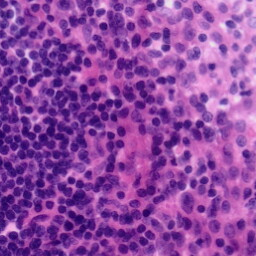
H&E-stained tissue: Tonsil